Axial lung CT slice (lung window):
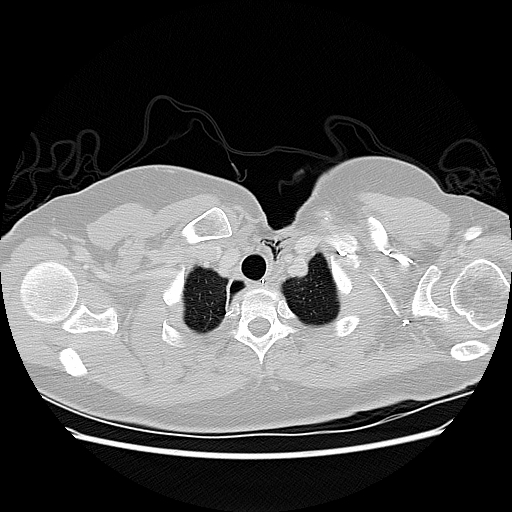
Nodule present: no